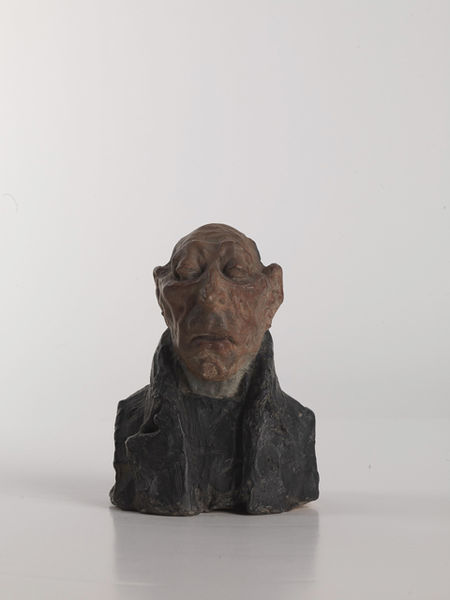
Titel: Jean-Claude Fulchiron
Künstler: Honoré Daumier
Standort: Karlsruhe
Institution: Staatliche Kunsthalle Karlsruhe
Schlagwörter: kopf, mann, schatten, schlaf, weiß, dreieck, braun, grau, holz, mund, nase, ohr, schwarz, stirn, blick, rot, alt, anzug, bart, hemd, jacke, augen, falten, gesicht, kragen, stein, hals, herr, portrait, porträt, figur, gold, mantel, kinn, lippen, ohren, traurig, keramik, skulptur, ton, farbig, wangen, ruhe, alter mann, modern, kahl, arbeiter, karikatur, spitz, brauen, büste, glatze, bronze, plastik, warten, nachdenken, jackett, sakko, geschlossen, lider, bemalt, knochen, alter, greis, hager, knochig, augen zu, mundwinkel, geschlossene, augenlider, mürrisch, nasenloch, ohrmuschel, geschlossene augen, daumier, schnitzerei, eingefallen, lieder, wangenknochen, runzeln, krauss, kraus, butler, schwart, muschel, gips, neugier, opa, träumen, glasiert, aufschlag, grotesk, bräunlich, schwaz, hochnäsig, tin, überlegen, sketch, kacke, augenlid, fragen, glatzkopf, jurist, respekt, unzufrieden, backenknochen, gleichgültigkeit, autorität, runzelig, augen geschlossen, honoré daumier, hohe wangenknochen, jochbein, langweile, los, zu, keine arme, wangen#, blassiert, rotes gesicht, #anzug, keine amre, verbildlichen